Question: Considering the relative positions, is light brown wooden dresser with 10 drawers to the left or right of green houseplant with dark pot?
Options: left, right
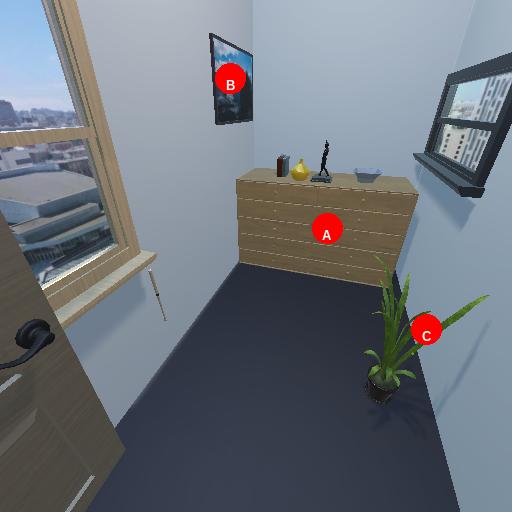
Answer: left